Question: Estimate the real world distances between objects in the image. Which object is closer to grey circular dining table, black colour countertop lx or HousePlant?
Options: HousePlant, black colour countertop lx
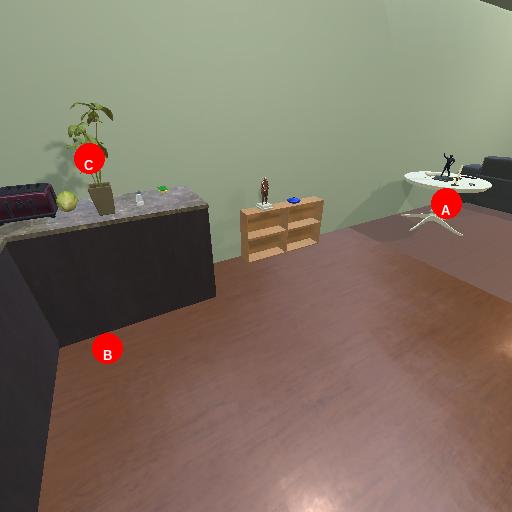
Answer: HousePlant